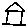
Label: house